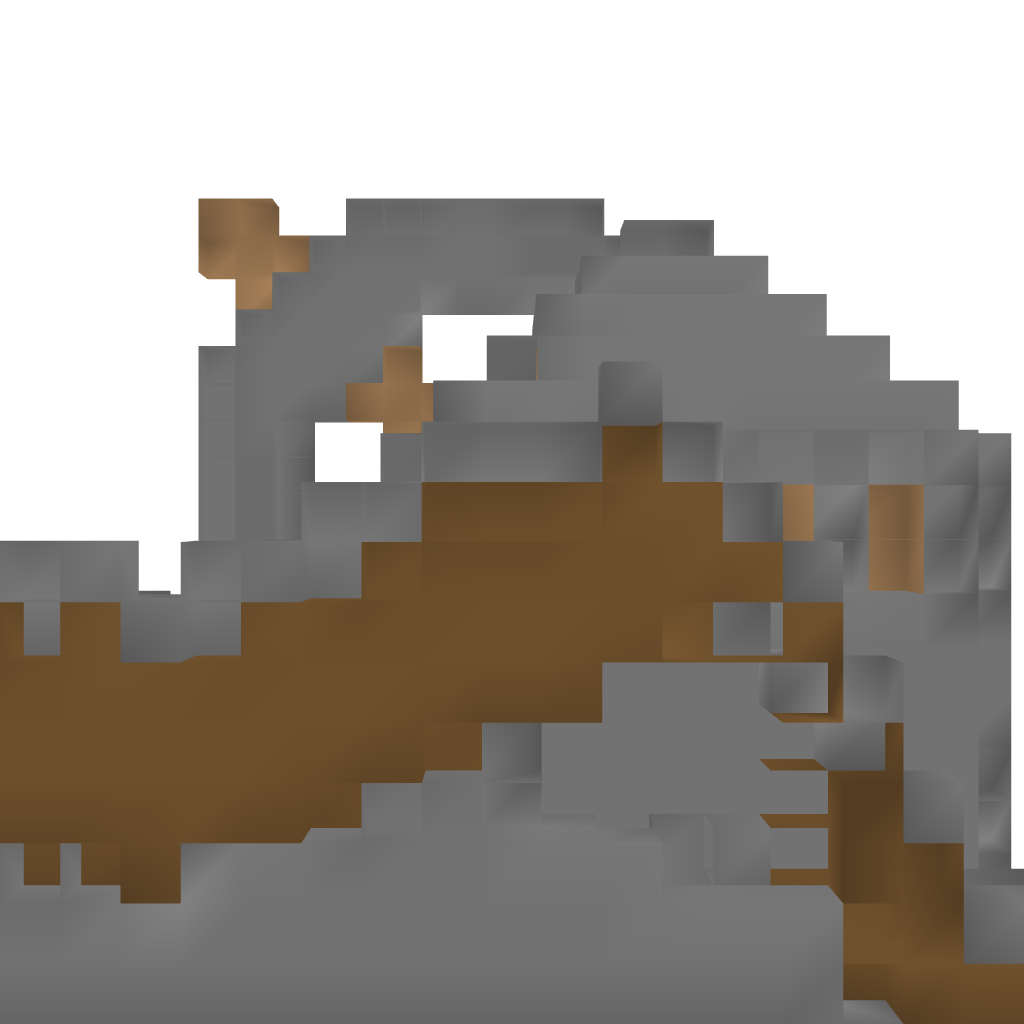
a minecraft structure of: admin shoppe Pick axe before house lot of earth from this side